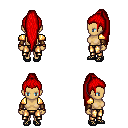
a pixel art fantasy rpg character, female body template, human, tanned skin, gold arm armor, gold greaves, red extra-long topknot hairstyle, leather bracers, ghillies, four views (front, back, left, right), 2x2 character sprite sheet, small pixel art, hard edges, no anti-aliasing